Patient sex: F
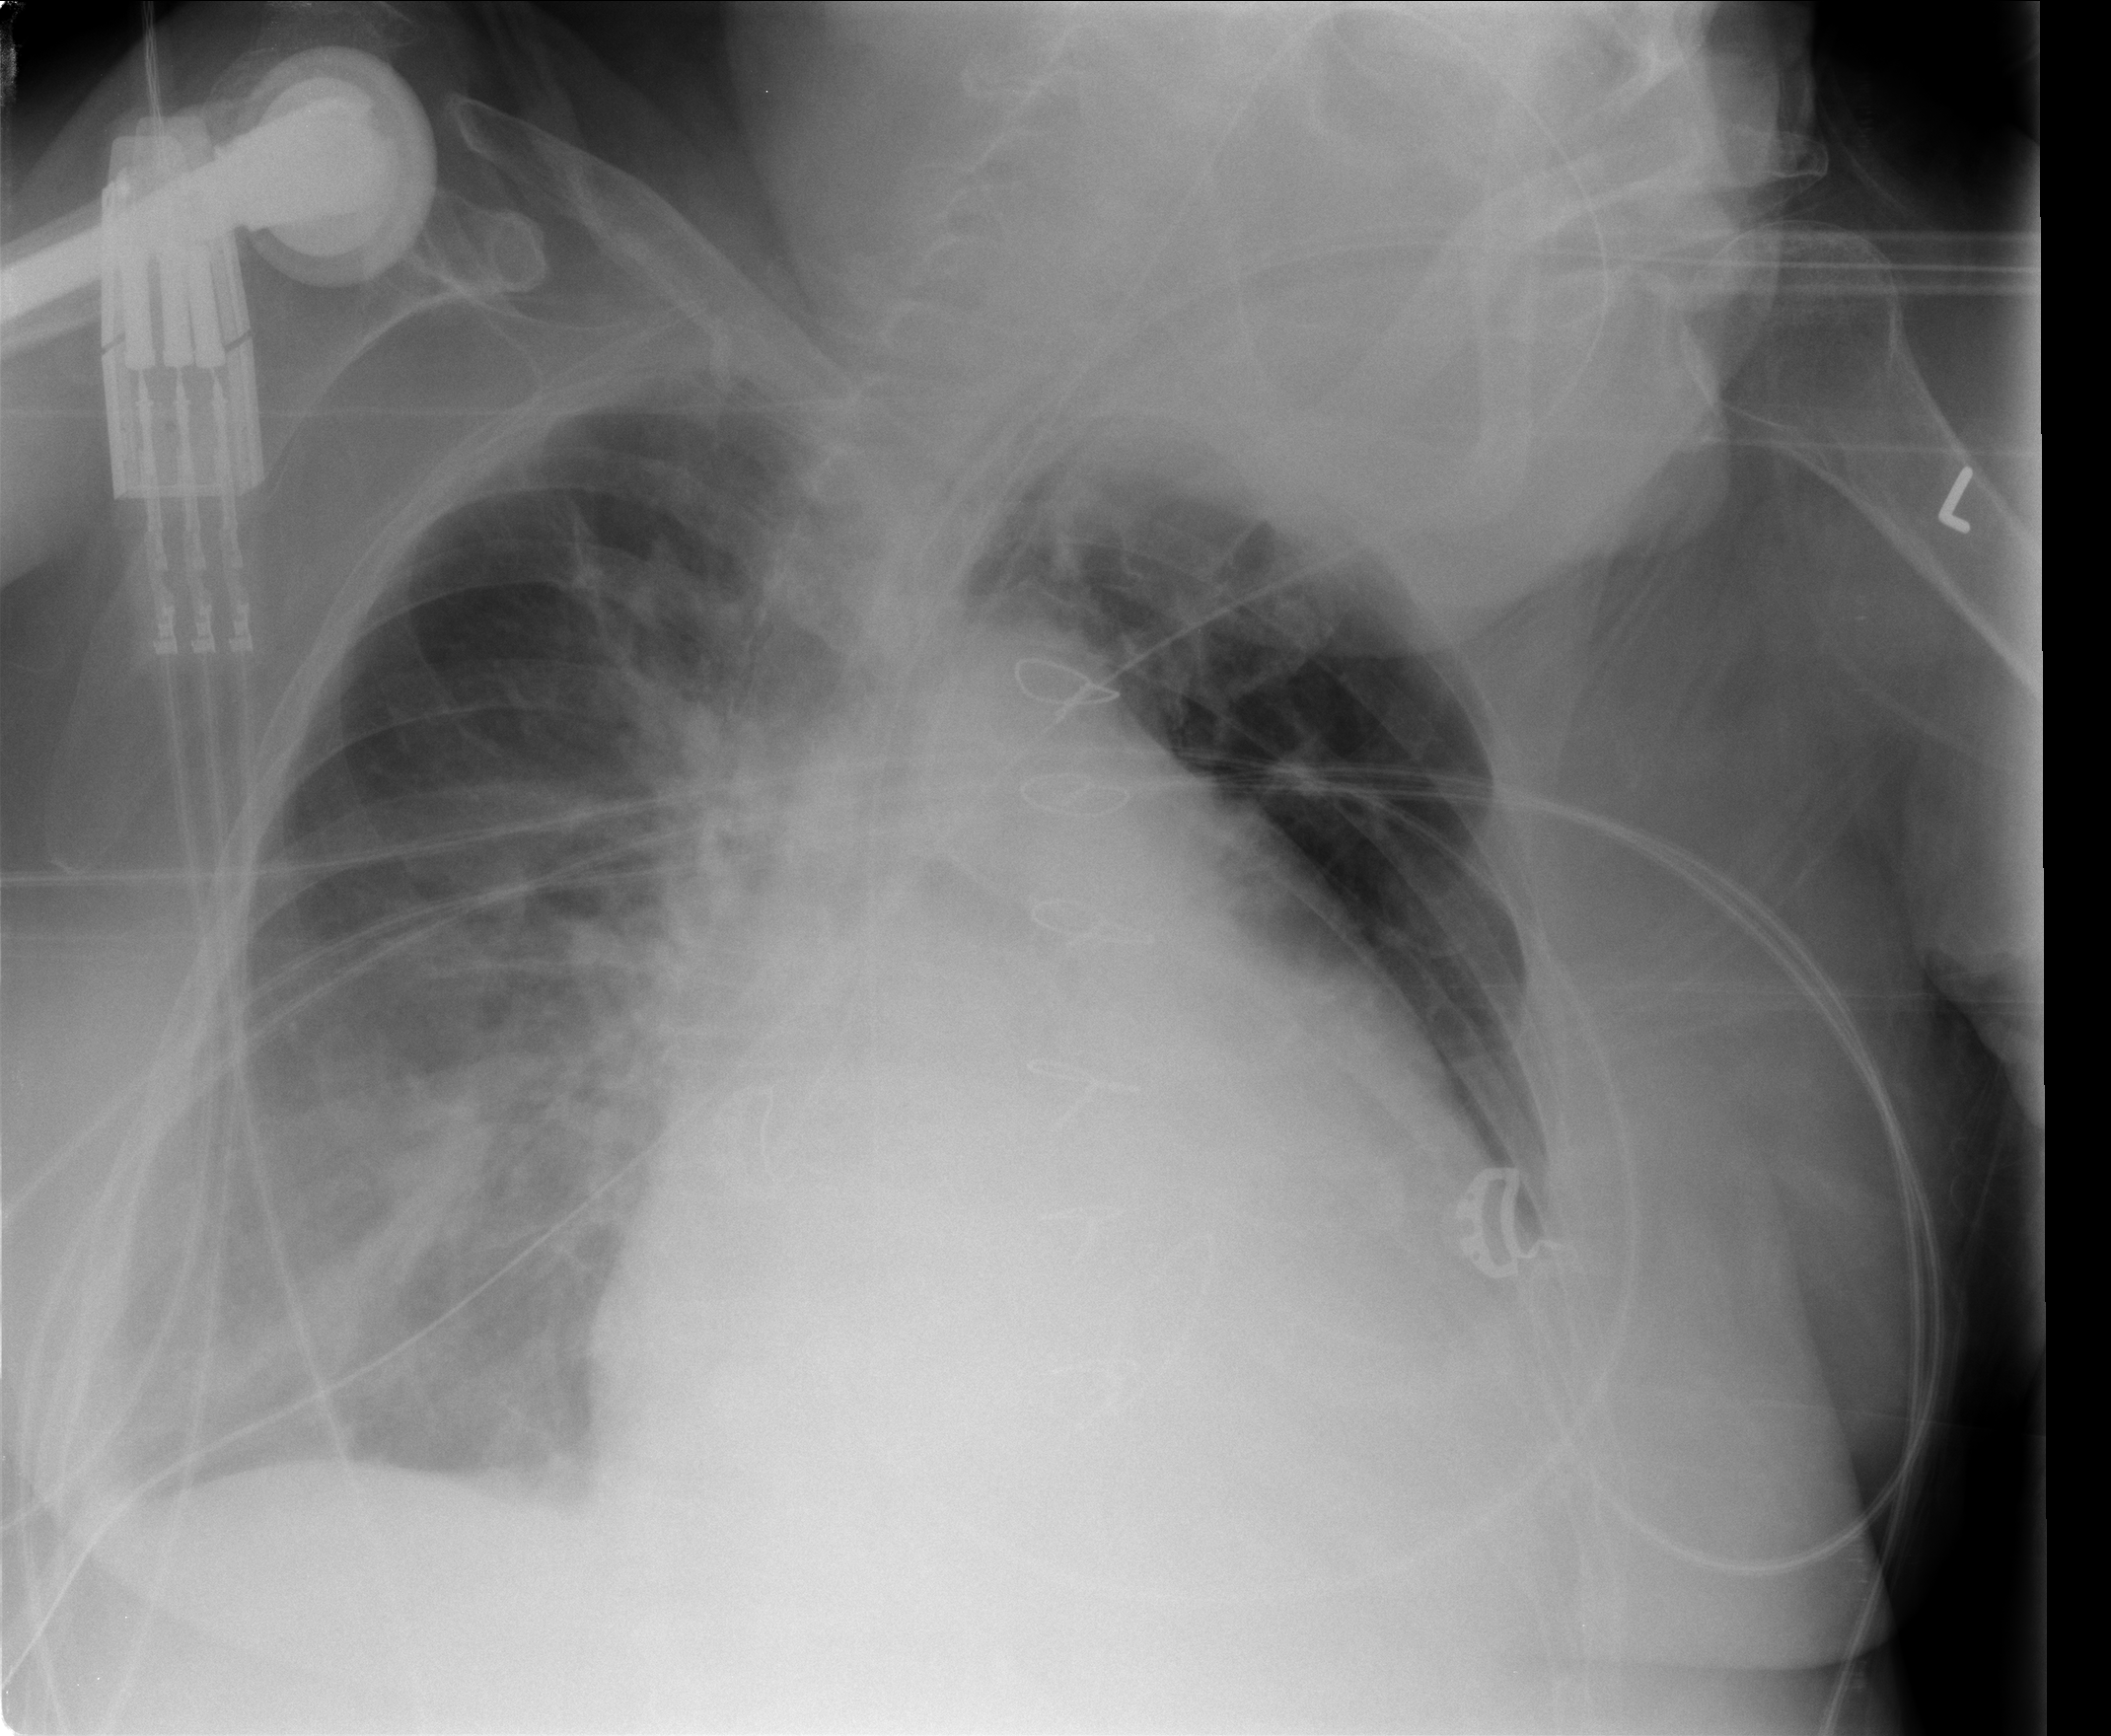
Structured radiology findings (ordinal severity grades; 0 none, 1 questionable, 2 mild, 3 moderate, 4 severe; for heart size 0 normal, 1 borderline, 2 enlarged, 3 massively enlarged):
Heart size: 3
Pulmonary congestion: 2
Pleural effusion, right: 2
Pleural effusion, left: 2
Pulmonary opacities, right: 3
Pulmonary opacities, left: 0
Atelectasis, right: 2
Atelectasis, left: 2